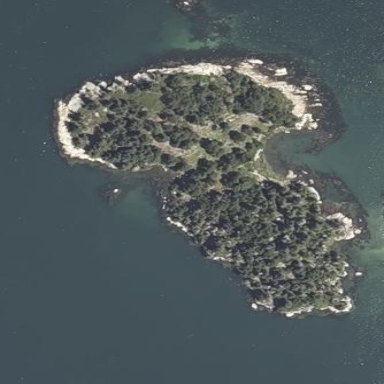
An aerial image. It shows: Islet along the natural coastline.